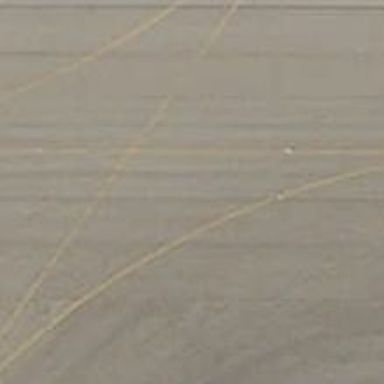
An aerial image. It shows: View of taxiway at the airport.